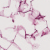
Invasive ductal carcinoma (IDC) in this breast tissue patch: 0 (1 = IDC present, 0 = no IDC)